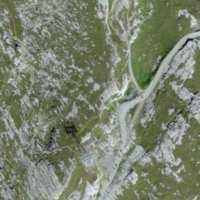
EUNIS habitat code: 50
Species observed at this site:
Marmota marmota
Saxifraga paniculata
Dryas octopetala
Viola calcarata
Hedysarum hedysaroides